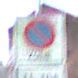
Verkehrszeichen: BeginnEingeschraenktesHalteverbotZone
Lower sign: ZeitangabenOhneBeschraenkungAufWochentage1
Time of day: MorningAfternoon
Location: Outdoor (Suburban)
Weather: Clear
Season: NotSpecified
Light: Natural